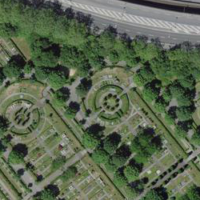
EUNIS habitat code: 53
Species observed at this site:
Cerastium glomeratum